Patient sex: F
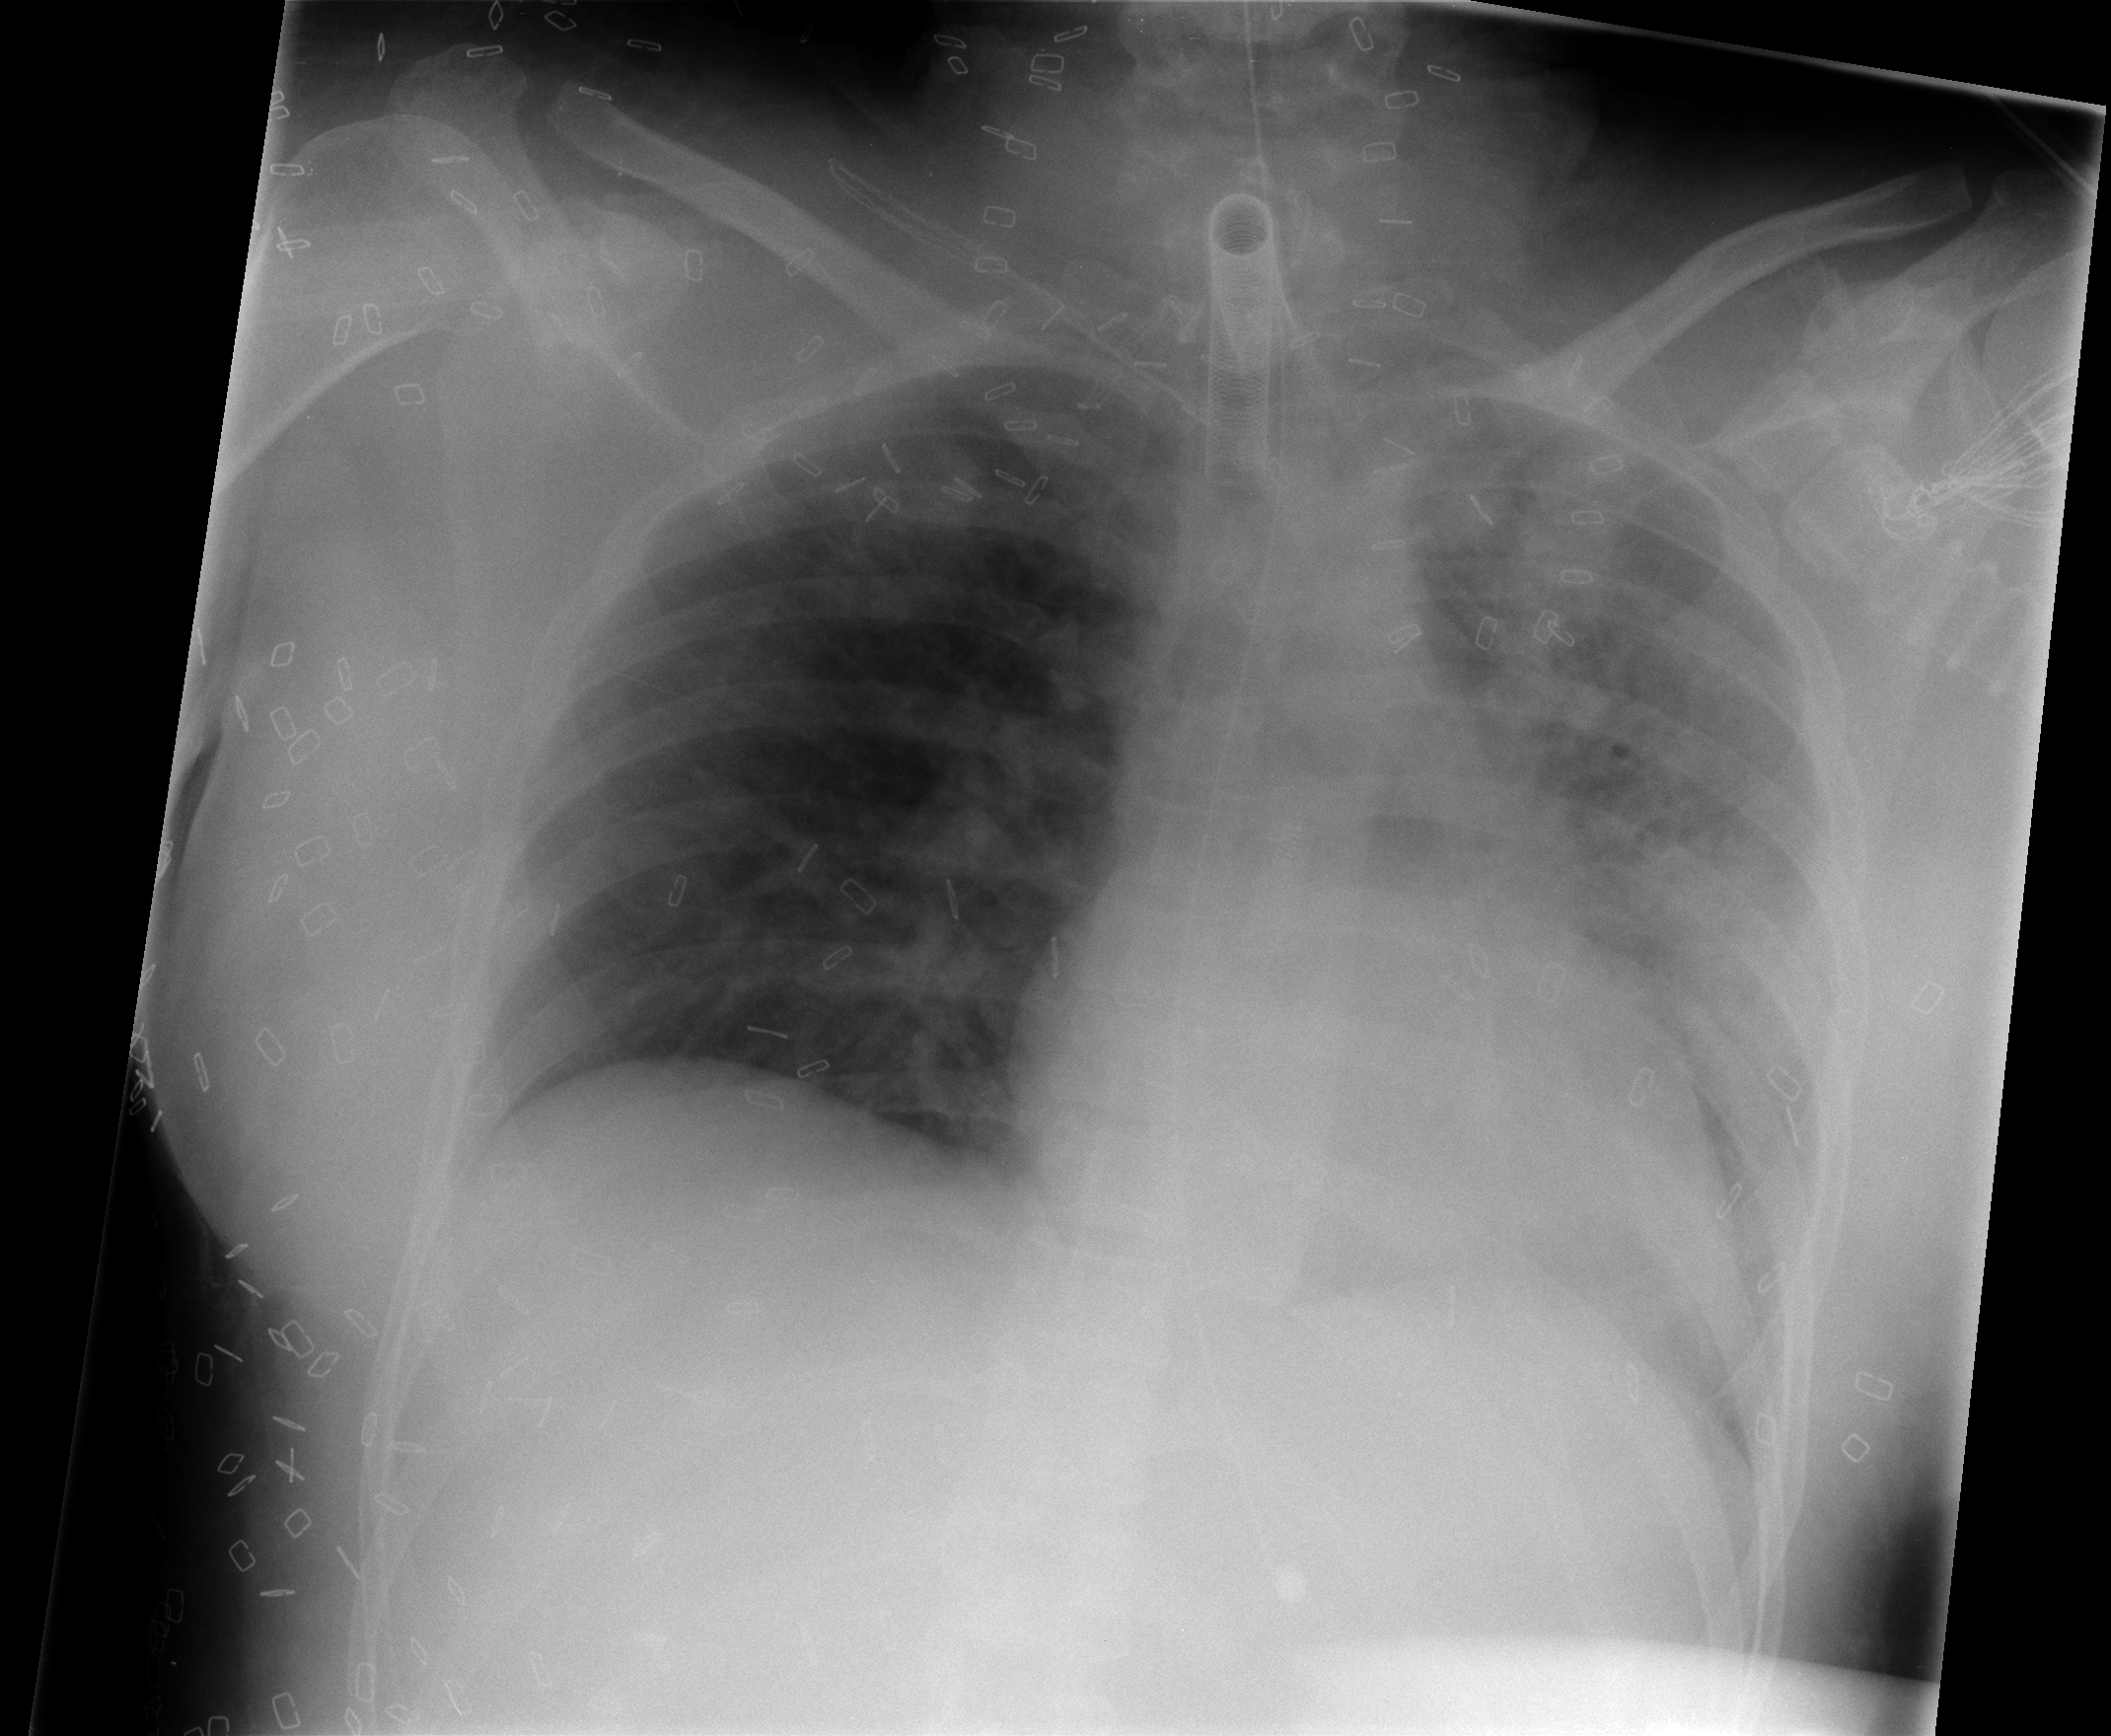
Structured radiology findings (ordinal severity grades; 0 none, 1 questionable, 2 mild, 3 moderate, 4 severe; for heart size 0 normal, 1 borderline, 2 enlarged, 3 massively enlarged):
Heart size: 2
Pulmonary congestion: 0
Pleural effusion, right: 0
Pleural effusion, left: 2
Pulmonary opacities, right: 1
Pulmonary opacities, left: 3
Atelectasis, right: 0
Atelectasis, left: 2